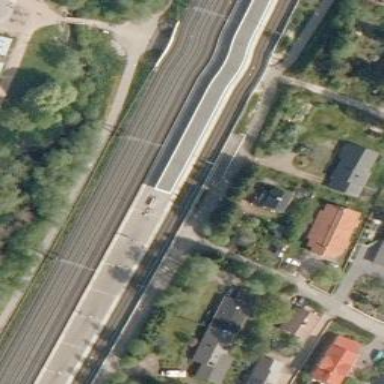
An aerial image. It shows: Paved public transport platform at railway station.